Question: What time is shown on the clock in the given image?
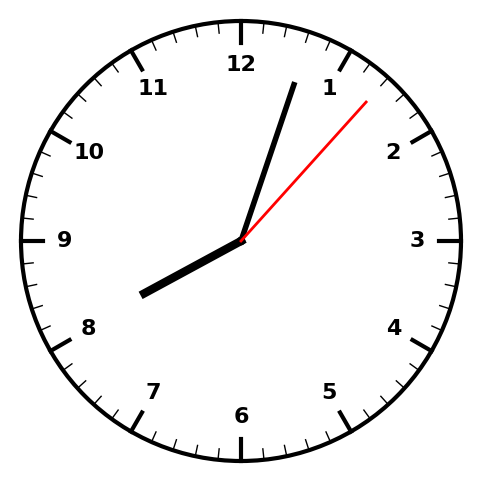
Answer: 08:03:07